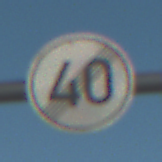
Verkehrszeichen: EndeGeschwindigkeit40
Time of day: SunriseSunset
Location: Outdoor (Nature)
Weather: Clear
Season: NotSpecified
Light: Natural